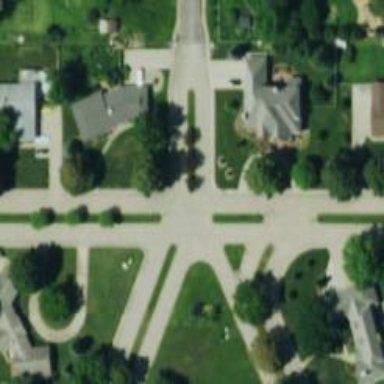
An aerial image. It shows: Residential road.